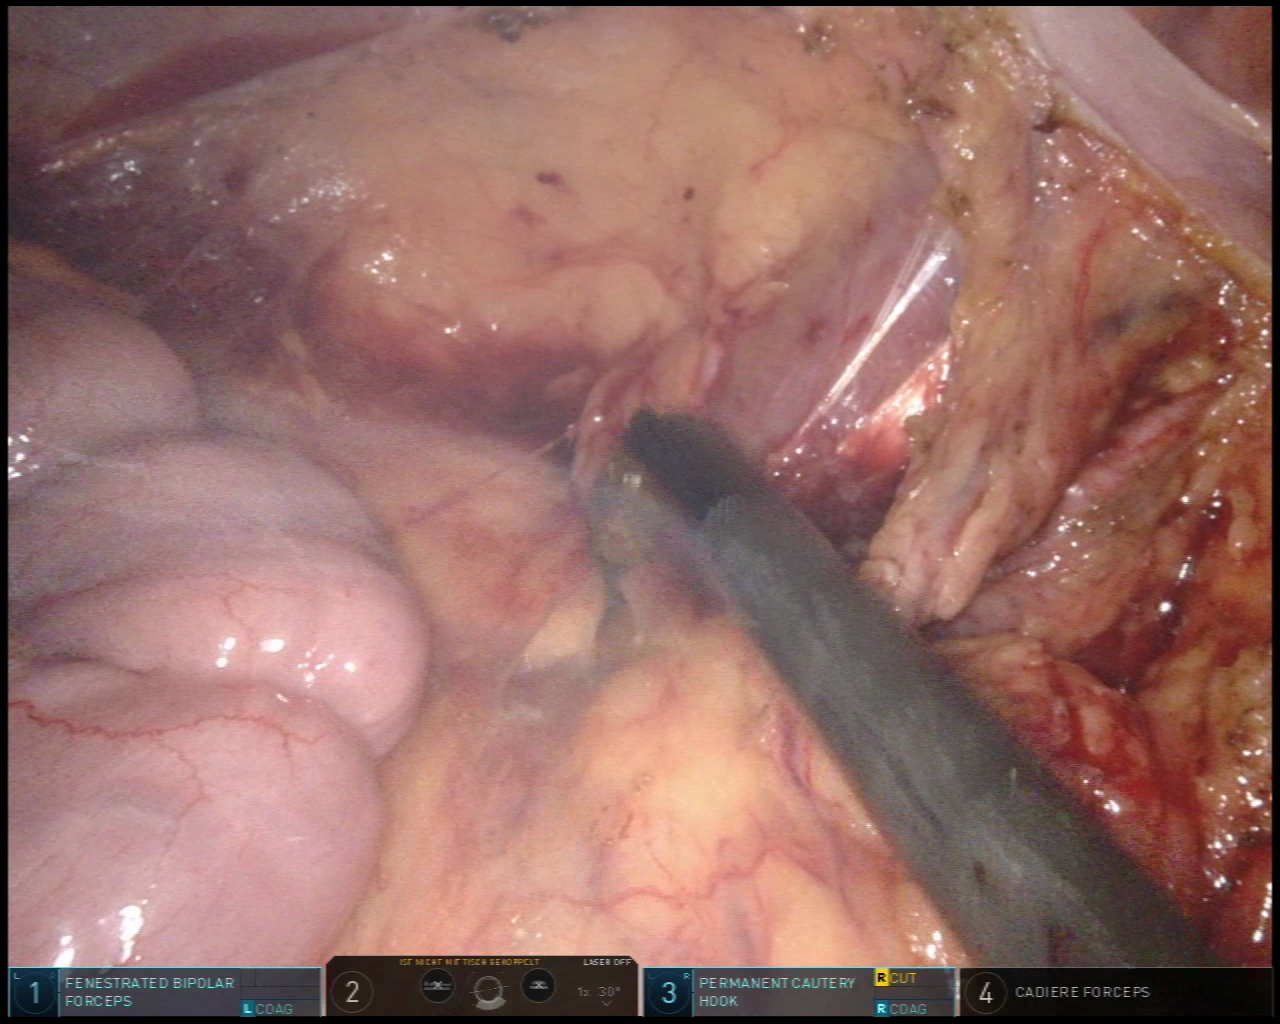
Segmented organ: ureter
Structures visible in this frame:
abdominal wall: yes
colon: yes
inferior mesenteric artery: no
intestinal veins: no
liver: no
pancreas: no
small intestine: no
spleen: no
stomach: no
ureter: yes
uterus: no
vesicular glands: no